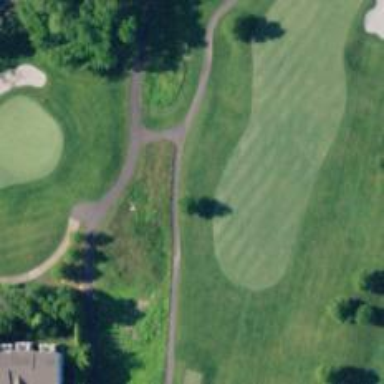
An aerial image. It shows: Footway that doubles as golf path.